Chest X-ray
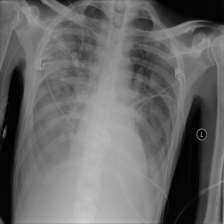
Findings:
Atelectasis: negative
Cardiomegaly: negative
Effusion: positive
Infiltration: positive
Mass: negative
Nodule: negative
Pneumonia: negative
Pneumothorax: negative
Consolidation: negative
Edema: negative
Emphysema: negative
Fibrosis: negative
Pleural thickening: negative
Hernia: negative